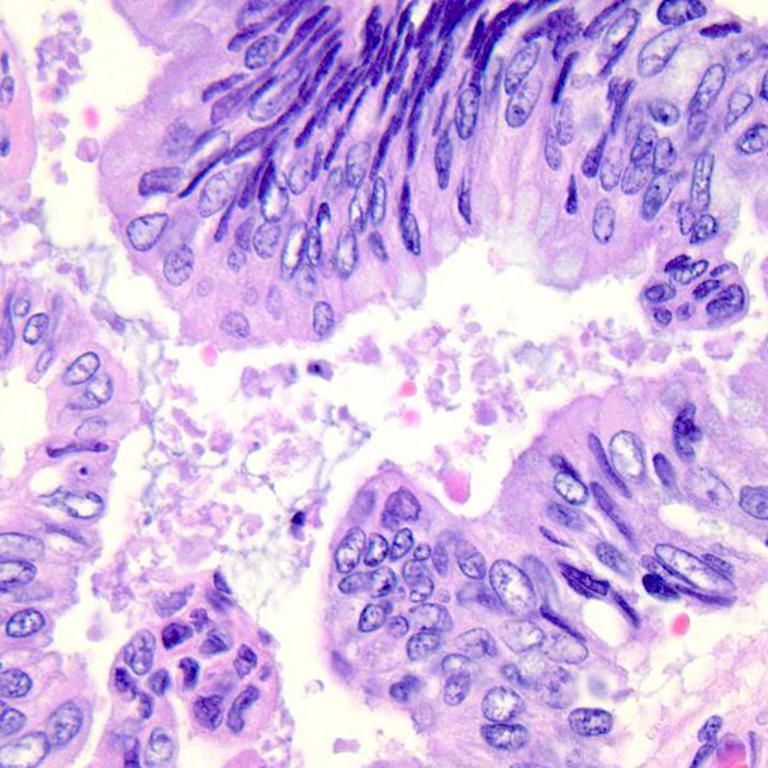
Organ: colon
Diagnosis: adenocarcinomas